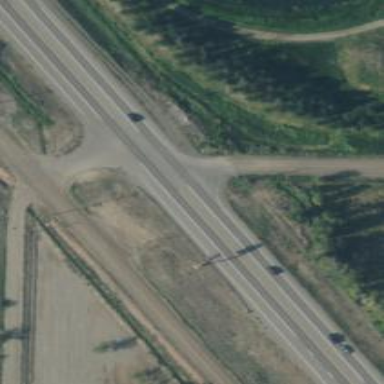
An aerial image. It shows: Primary road with asphalt surface.